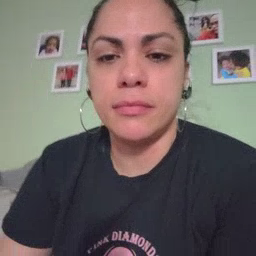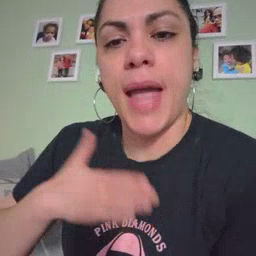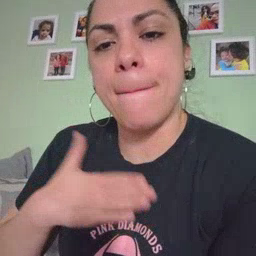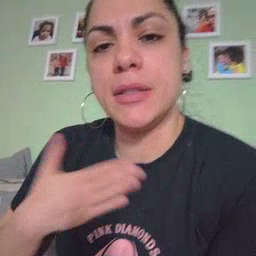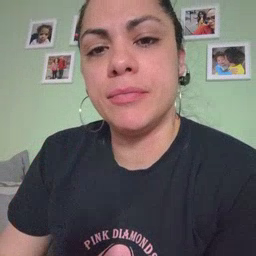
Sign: happy